Question: I have web application that is running in Jboss container.
Sometime I need to debug the code and for the I need to know from which jar current class is being referred (so that i could search of source jar of the corresponding jar)
Is it possible to get this Jar information (name of the jar file) from which current class is being referred. See the attached screen shot - from where i am trying to get this jar file information. Not sure if my approach is right or wrong
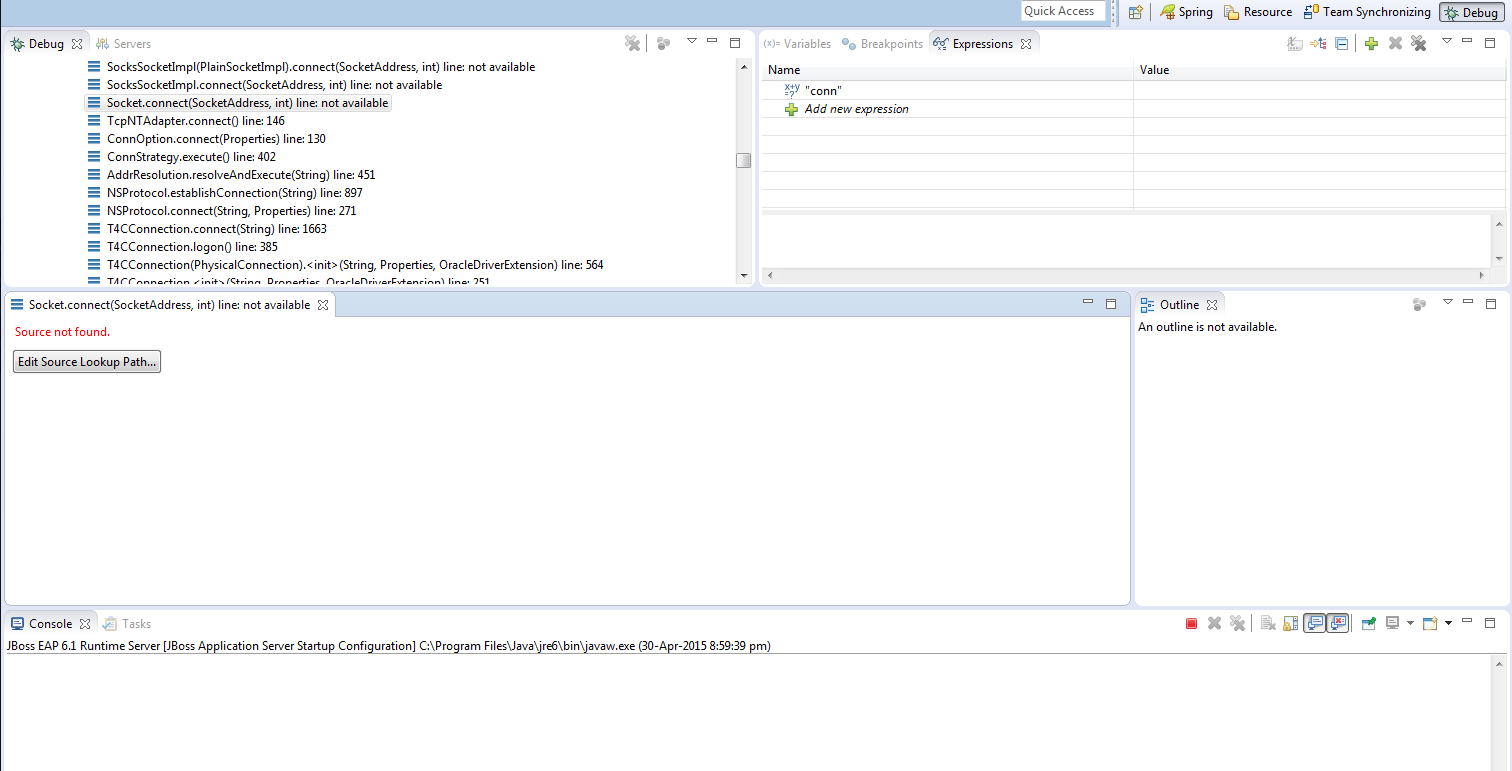
Answer: Eclipse allows you to make code changes during debug time.
So, if you want to entering in a class and know what is the jar source of this class just do CTRL + Mouse Right click in the class name and you enter inside the class.
If you have the "Link with Editor" option selected in your Package Explorer you can see automaticly what is ths jar file you are importing.